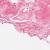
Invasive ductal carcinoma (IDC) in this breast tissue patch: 0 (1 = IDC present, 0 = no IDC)